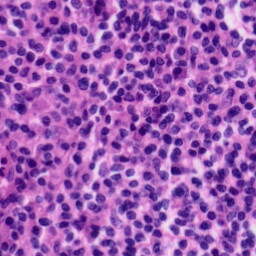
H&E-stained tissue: Tonsil